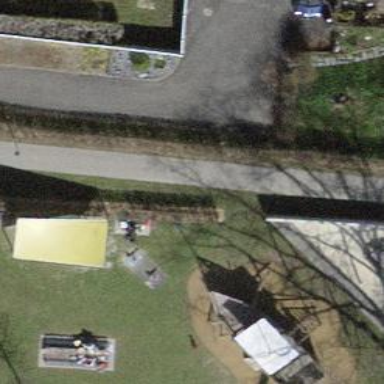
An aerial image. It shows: Bench for seating.